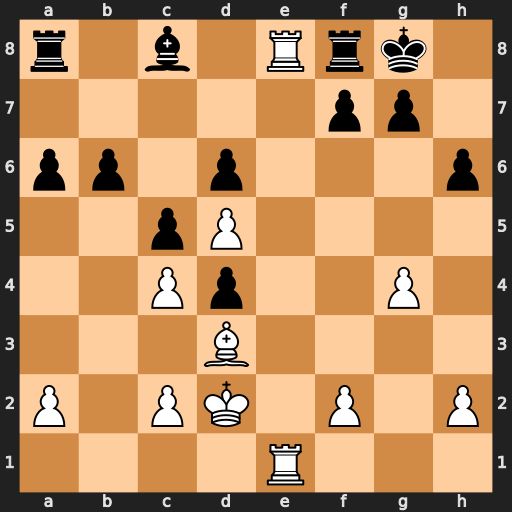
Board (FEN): r1b1Rrk1/5pp1/pp1p3p/2pP4/2Pp2P1/3B4/P1PK1P1P/4R3
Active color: w
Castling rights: -
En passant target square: -
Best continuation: Bh7+ Kxh7 Rxf8